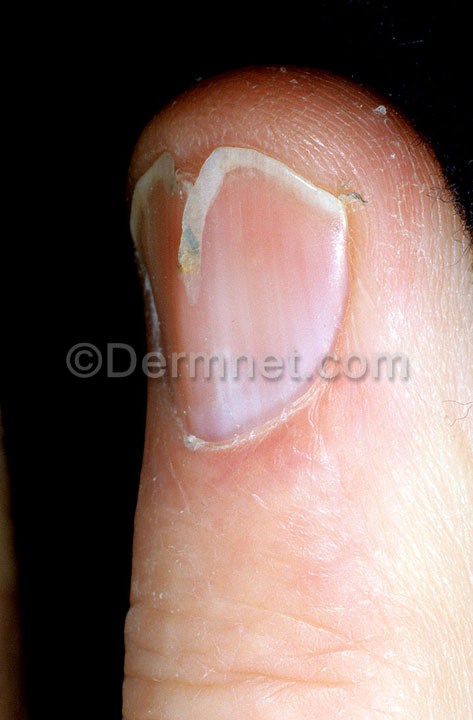
Disease: Nail Fungus and other Nail Disease